Interaction volume radius: 10 \u00c5
Interaction volume height: 15 \u00c5
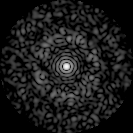
Disorder parameter: 0.8286